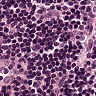
Metastatic tissue present: no